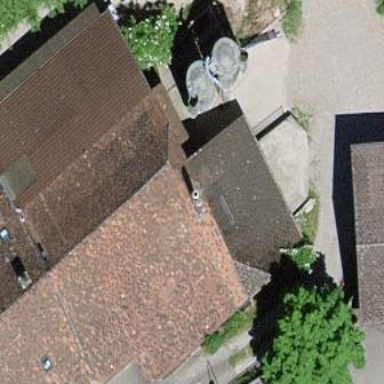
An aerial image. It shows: Farm building.